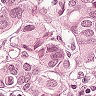
Metastatic tissue present: yes